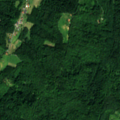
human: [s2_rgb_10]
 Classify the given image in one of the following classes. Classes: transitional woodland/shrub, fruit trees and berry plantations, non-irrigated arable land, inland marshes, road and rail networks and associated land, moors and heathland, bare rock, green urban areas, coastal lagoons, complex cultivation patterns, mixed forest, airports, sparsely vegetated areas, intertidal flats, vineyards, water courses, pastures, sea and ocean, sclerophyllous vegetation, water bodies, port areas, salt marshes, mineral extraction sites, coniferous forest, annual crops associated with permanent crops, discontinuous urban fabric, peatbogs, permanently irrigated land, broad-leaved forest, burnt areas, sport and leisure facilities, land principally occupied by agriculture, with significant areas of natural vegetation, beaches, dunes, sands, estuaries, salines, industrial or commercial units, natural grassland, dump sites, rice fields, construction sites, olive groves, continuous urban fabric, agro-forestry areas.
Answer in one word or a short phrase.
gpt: pastures, land principally occupied by agriculture, with significant areas of natural vegetation, broad-leaved forest, mixed forest